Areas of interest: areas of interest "the bank of the Clear Water River"
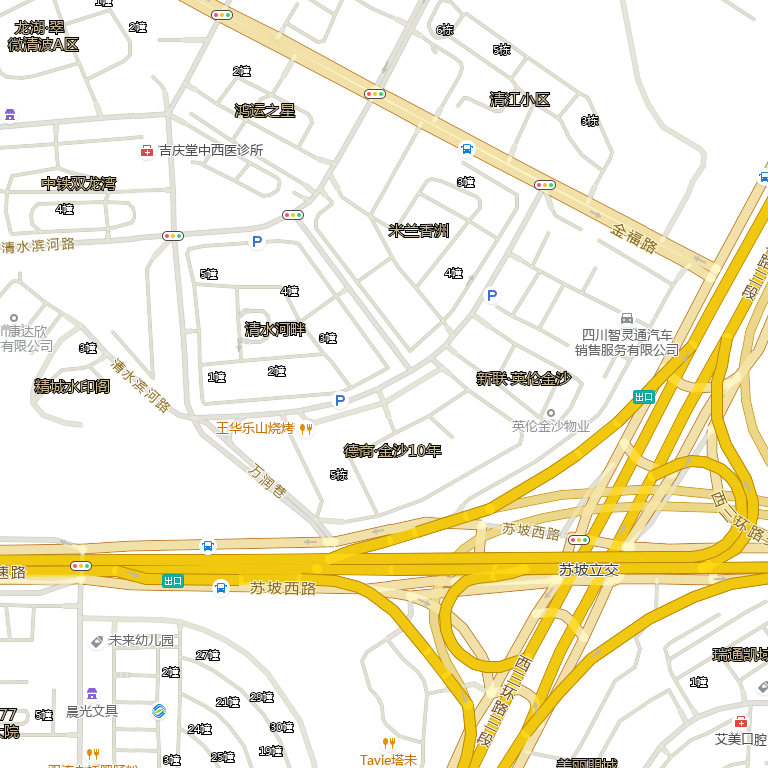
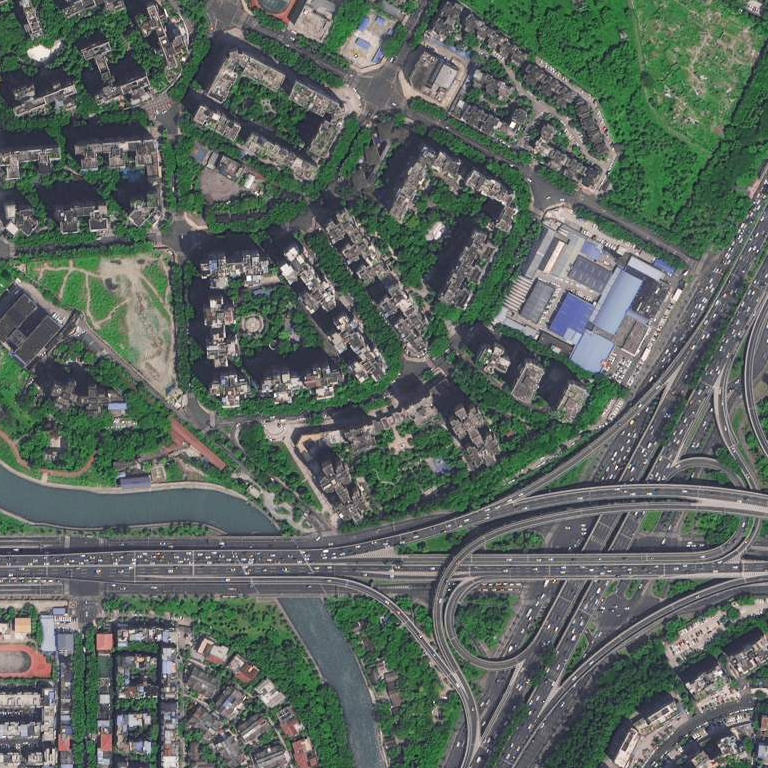